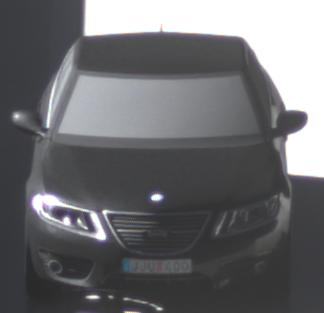
Make: Saab
Model: 5-Sep
Detailed model: 9-5 1.6T
Model produced from: 2010/06
Model produced until: 2011/12
Doors: 4
Color: black
Road condition: wet road
Daytime: morning or afternoon
Contrast: high contrast